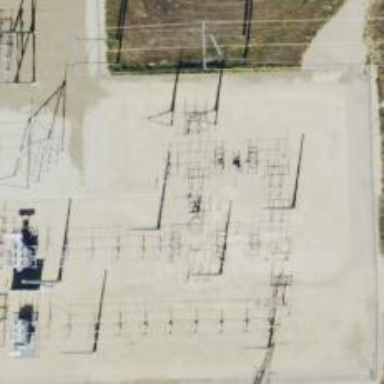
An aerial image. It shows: Switch for power supply.